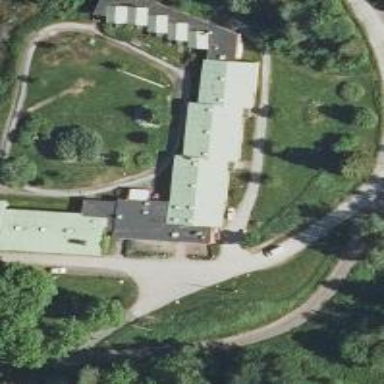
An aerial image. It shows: Nursing home.